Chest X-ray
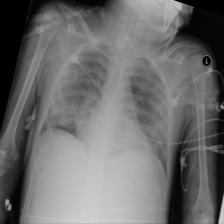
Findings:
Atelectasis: negative
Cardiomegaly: negative
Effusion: negative
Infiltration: negative
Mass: negative
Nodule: negative
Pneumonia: negative
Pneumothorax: negative
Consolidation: negative
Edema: negative
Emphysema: negative
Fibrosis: negative
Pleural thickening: negative
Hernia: negative